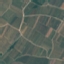
Land use / land cover class: PermanentCrop